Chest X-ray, AP view. Patient: 40 years old, sex M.
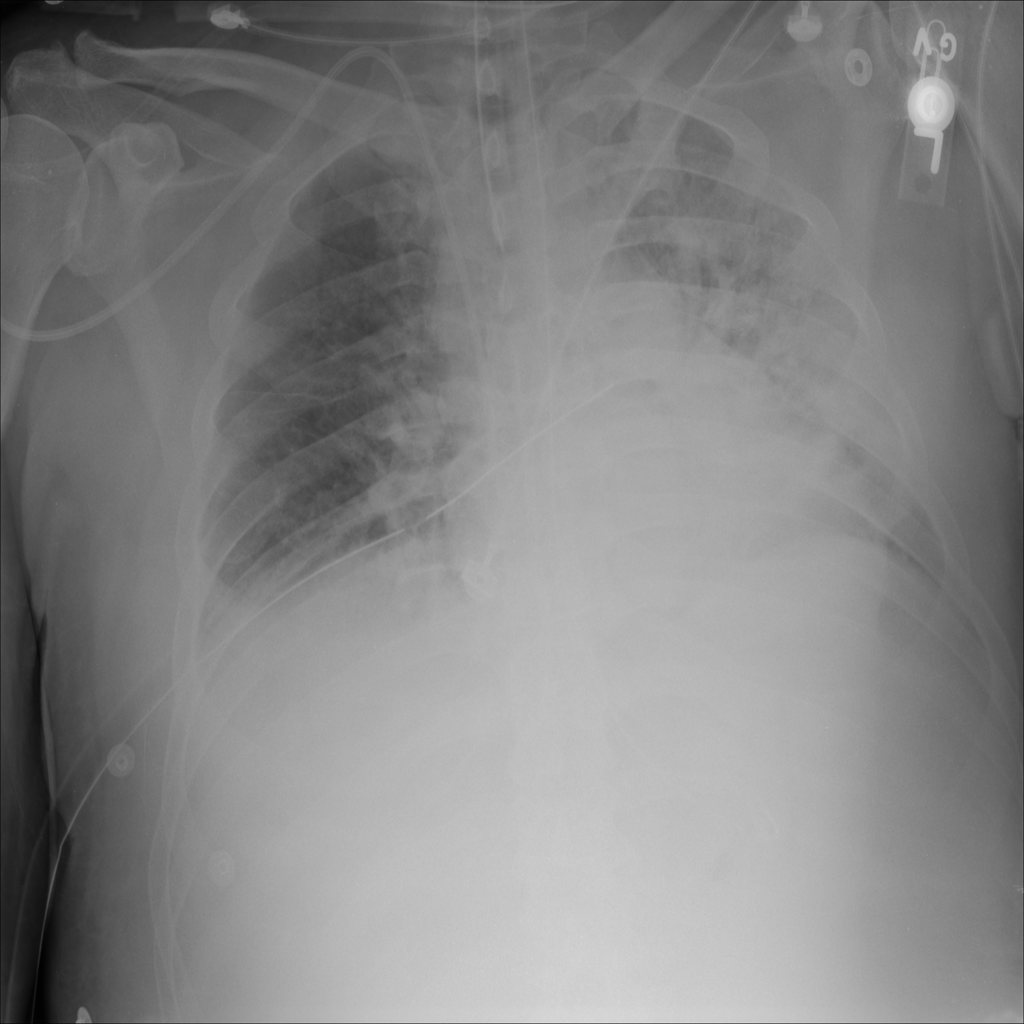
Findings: Infiltration